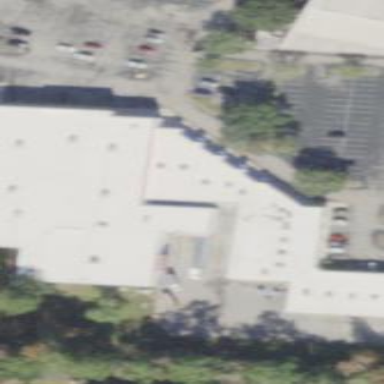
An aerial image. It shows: Commercial building.